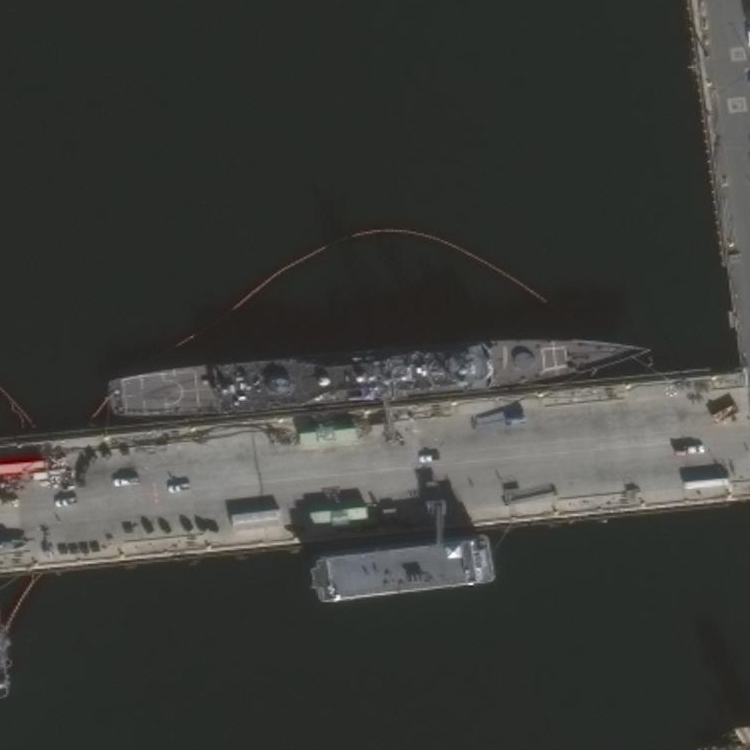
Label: cruiser